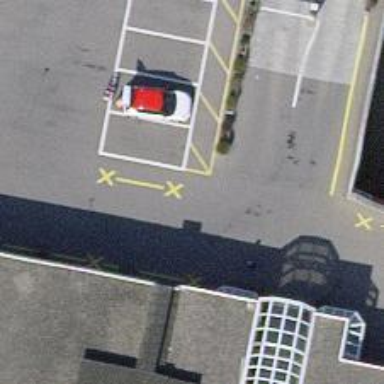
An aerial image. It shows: Marked road crossing with visible markings.